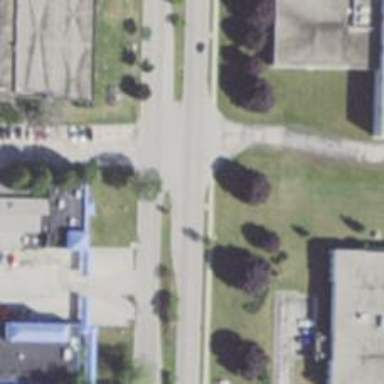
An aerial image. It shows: Secondary road with separate sidewalks.